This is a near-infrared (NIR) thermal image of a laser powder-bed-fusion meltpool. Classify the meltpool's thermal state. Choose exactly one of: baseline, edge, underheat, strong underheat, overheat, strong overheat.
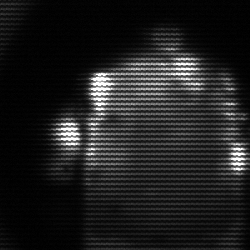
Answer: baseline